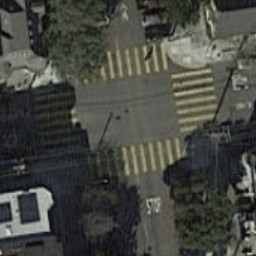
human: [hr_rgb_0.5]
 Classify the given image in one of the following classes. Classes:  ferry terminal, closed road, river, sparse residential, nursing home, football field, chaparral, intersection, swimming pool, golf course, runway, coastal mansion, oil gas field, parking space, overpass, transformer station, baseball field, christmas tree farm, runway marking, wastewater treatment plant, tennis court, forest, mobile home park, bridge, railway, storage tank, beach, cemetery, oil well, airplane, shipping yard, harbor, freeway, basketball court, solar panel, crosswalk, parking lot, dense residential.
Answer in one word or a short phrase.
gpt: crosswalk